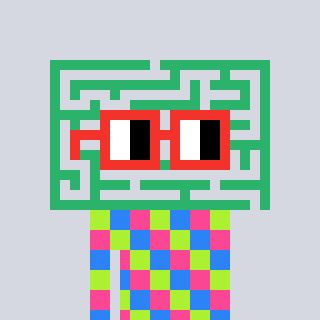
a pixel art character with square red glasses, a maze-shaped head and a foggrey-colored body on a cool background